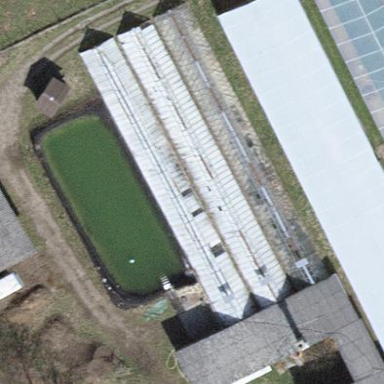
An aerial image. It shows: Greenhouse.